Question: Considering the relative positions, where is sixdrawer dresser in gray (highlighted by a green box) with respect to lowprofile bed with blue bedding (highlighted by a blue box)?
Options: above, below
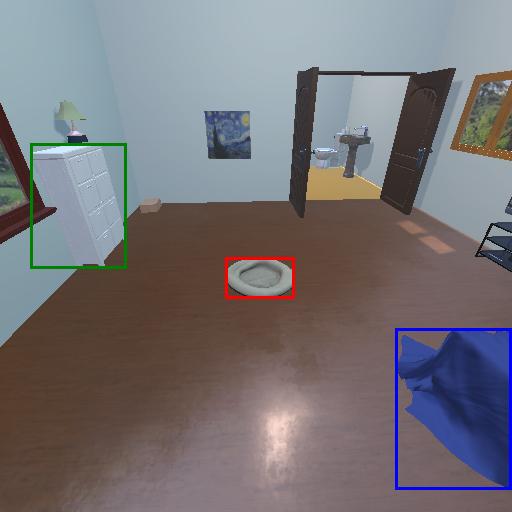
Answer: above